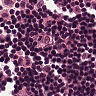
Metastatic tissue present: no